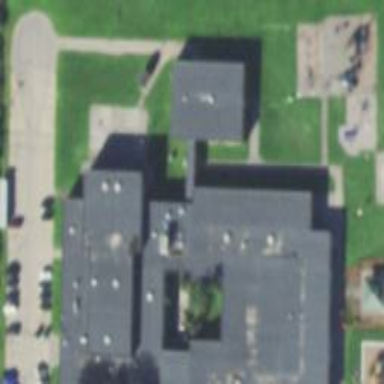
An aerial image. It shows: School building.